Aerial crown-view tile of a tropical tree (Barro Colorado Island, Panama), acquired 20250414:
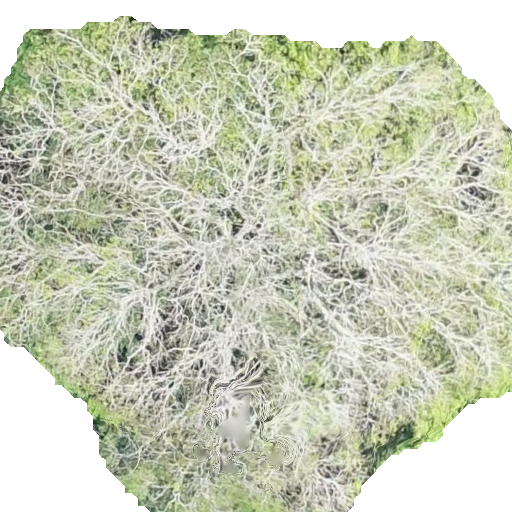
Species: Hura crepitans
GBIF accepted scientific name: Hura crepitans
Crown area: 340.157 m²